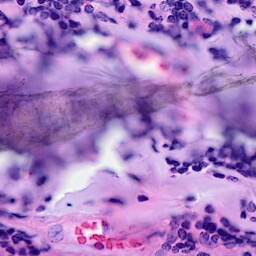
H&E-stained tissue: Breast